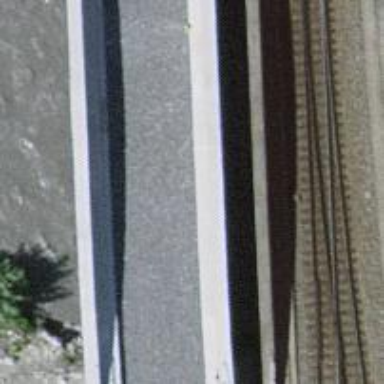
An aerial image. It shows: Railway switch.